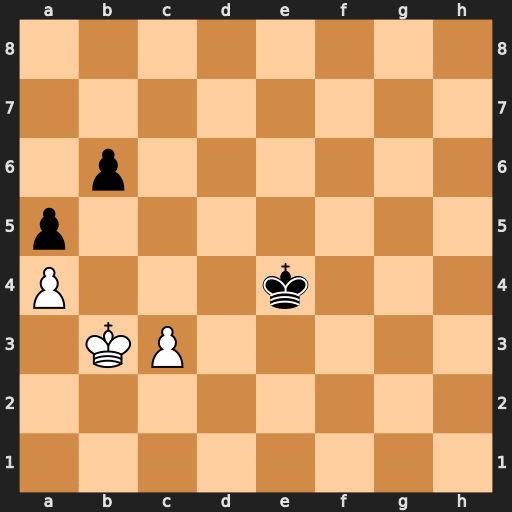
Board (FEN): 8/8/1p6/p7/P3k3/1KP5/8/8
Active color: w
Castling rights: -
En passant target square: -
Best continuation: Kc4 Ke3 Kb5 Kd3 Kxb6